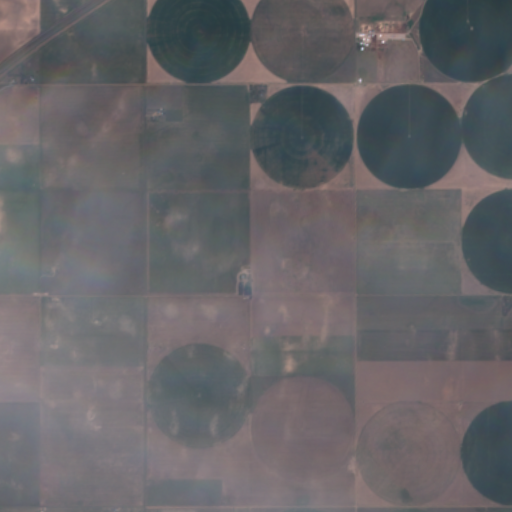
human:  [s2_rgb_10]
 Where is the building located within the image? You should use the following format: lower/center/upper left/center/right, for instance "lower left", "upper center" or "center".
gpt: The building is located in the upper of the image.
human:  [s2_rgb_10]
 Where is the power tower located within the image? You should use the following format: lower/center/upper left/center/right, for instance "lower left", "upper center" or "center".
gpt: There is no power tower in the image.